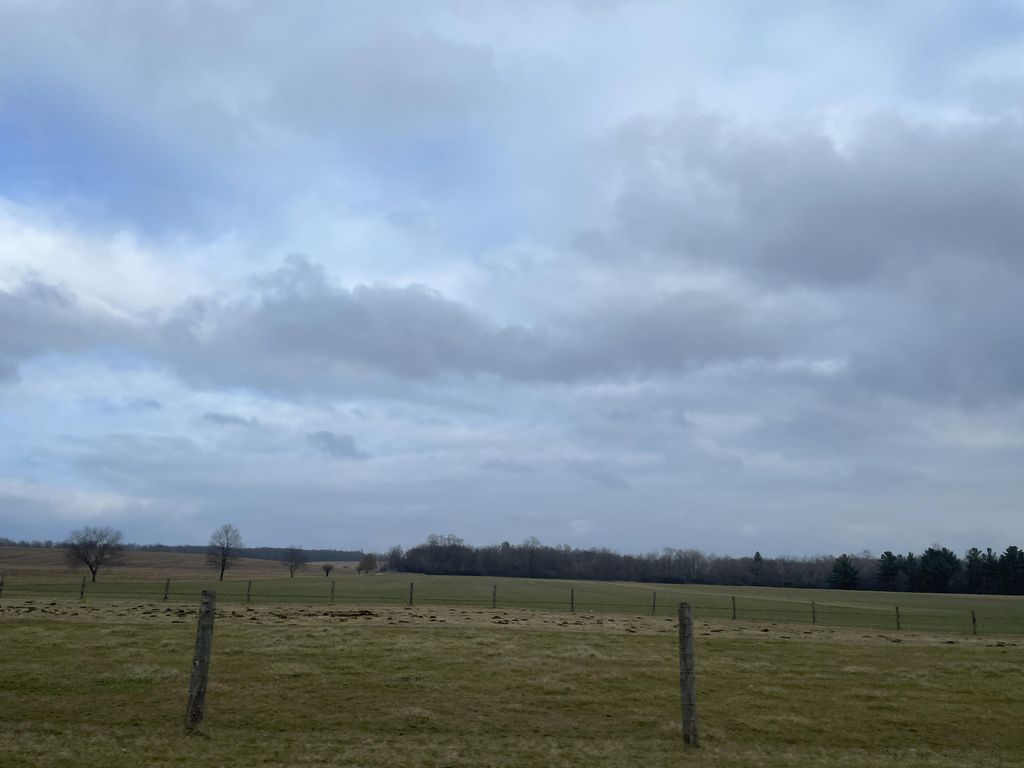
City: kitchener-waterloo